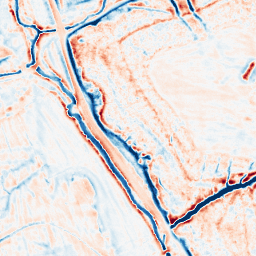
Category: edge_preserving
Decomposition family: bilateral
Decomposition parameters: d: 15
sigma_color: 75
sigma_space: 25
Upsampling method: sinc_hamming
Upsampling parameters: scale: 2
kernel_size: 4
Upsampling scale: 2